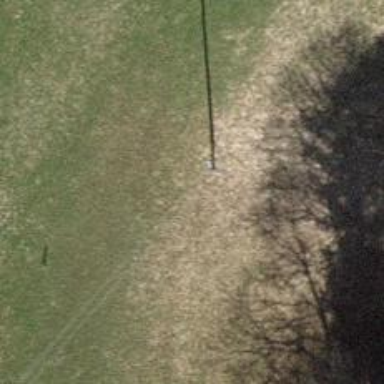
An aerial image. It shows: Power pole.